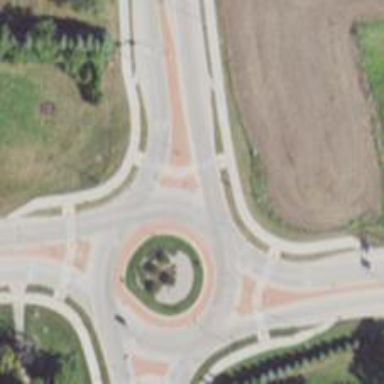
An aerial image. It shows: Marked crossing on asphalt path.